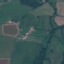
Land use / land cover: Pasture